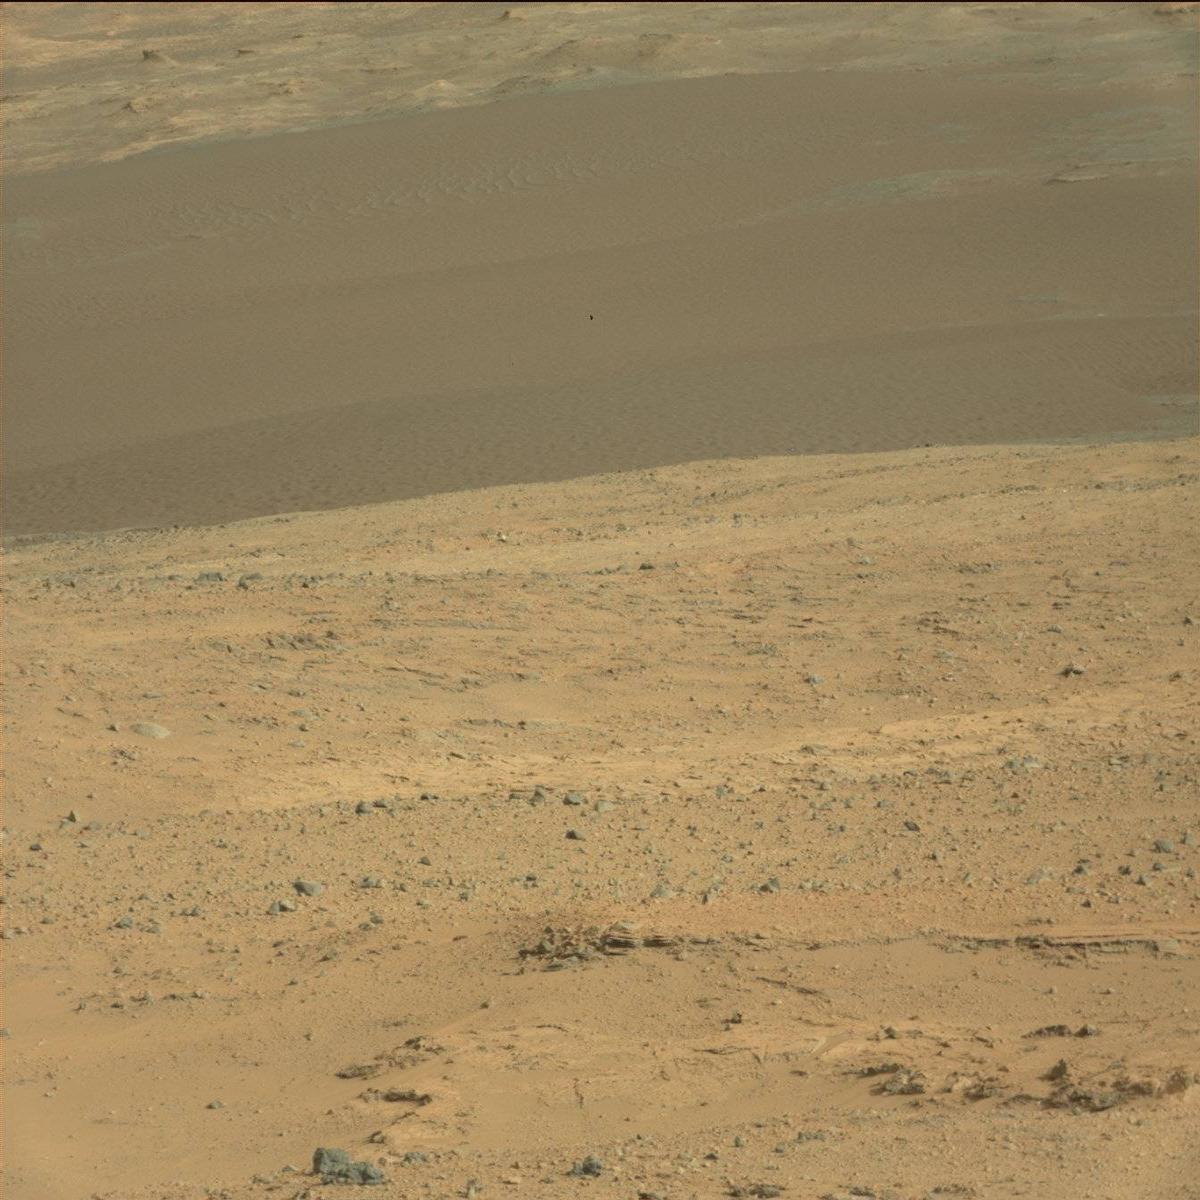
Terrain classes present: Bedrock, Ridge, Sand / Soil